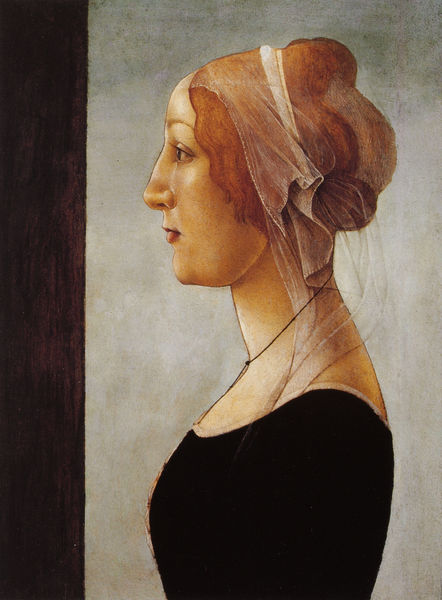
Titel: Portrait einer jungen Frau
Künstler: Sandro Botticelli
Standort: New York (New York)
Institution: Privatsammlung
Schlagwörter: dunkel, gemälde, haut, kopf, weiß, gelb, grob, mädchen, ausschnitt, braun, brust, elegant, frau, frisur, grau, haar, hell, hintergrund, holz, kleid, mund, nase, orange, profil, schwarz, stirn, ölbild, blick, dame, rot, schleier, tuch, malerei, wand, augen, band, barock, haarschmuck, knoten, rahmen, bildnis, hals, portrait, porträt, öl, auge, gewand, haare, schnur, augenbrauen, brustbild, dekollete, dekolletee, dekoltee, haarreif, kinn, lippen, locken, renaissance, schön, zart, kopfbedeckung, dutt, italien, halsband, tüll, kette, haarband, nacken, red, women, black, bun, dress, female, hair, nose, painting, witwe, woman, kopftuch, seitenansicht, hochgesteckt, edel, augenbraue, transparent, halskette, haarknoten, rothaarig, fensterrahmen, seite, braue, profile, rote haare, wood, hubi, skin, durchsichtig, girl, head, red hair, frauenbildnis, side, bust, look, brow, chin, mouth, scarf, islam, necklace, gewellt, dekolte, breast, oragne, profilansicht, human, rote lippen, neck, eye, top, beautiful, headband, lips, redhead, boticelli, botticelli, cheek, rotes, forehead, porfil, eyebrow, brauner rand, francesca, profilbild, hairband, veil, black dress, ugly, sandro, schleicher, kette nase, hell hintergrund, wand hell, tll, necklet, boobies, faorehead, woon